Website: home-depot
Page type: delivery-shipping
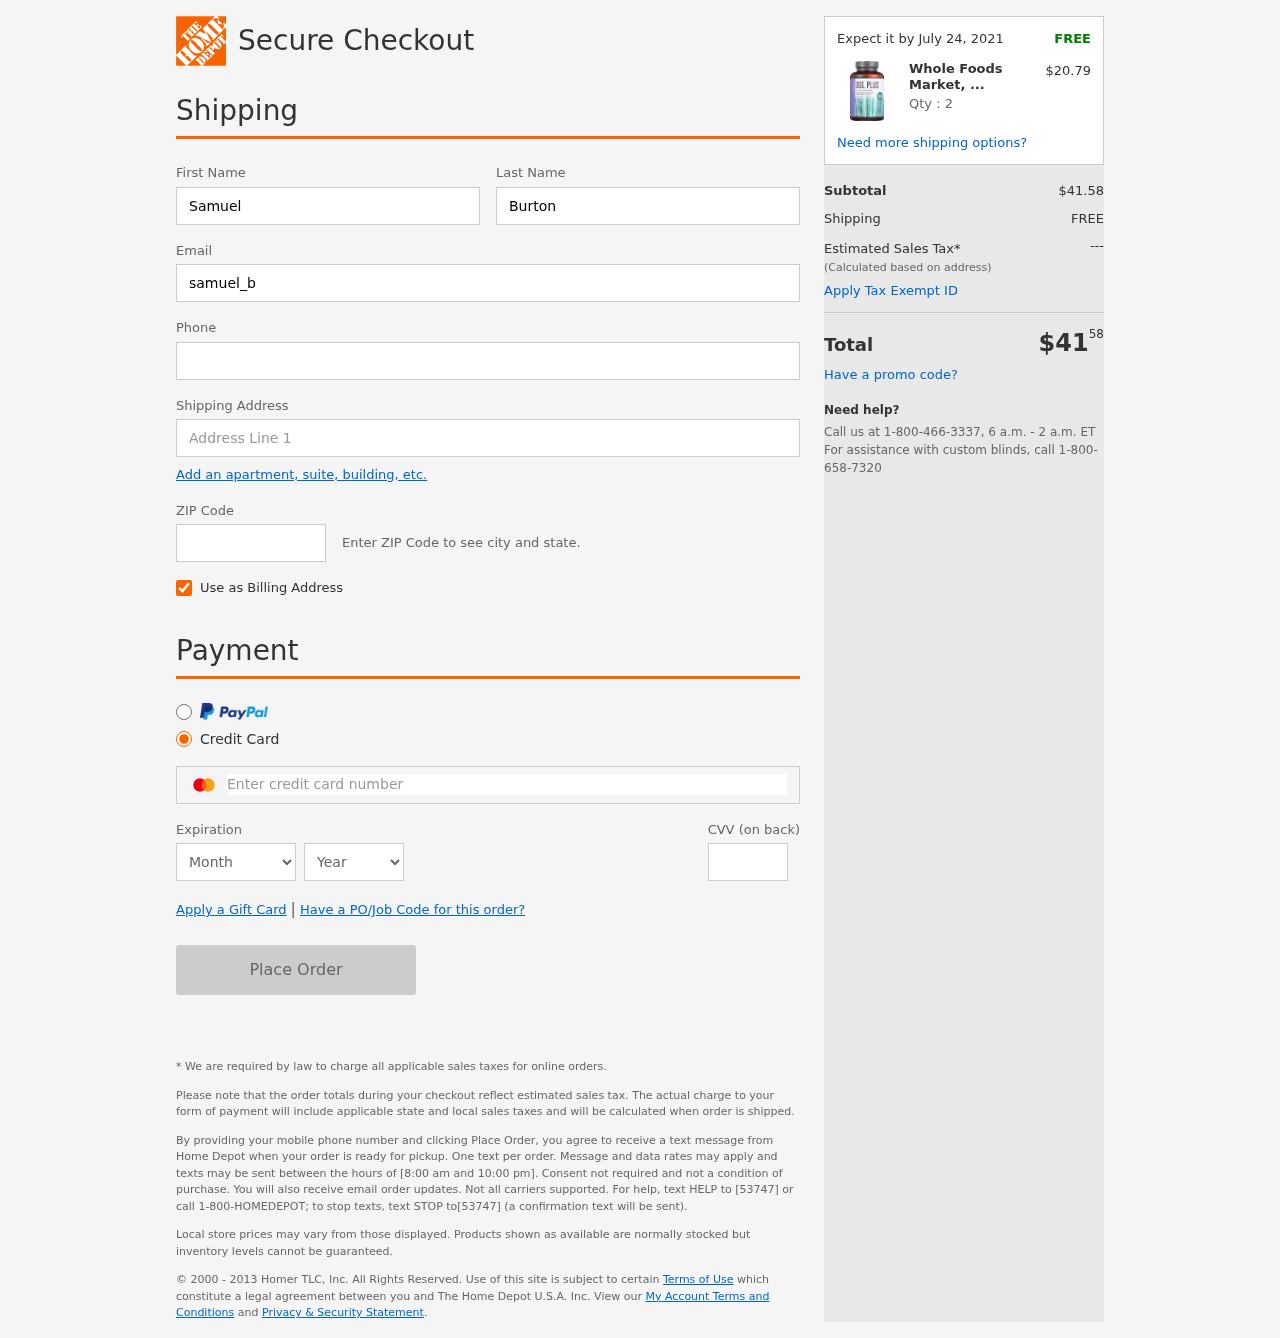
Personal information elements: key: PII_CARD_CVV
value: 204
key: PII_CARD_EXPIRY_MONTH
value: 06
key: PII_CARD_EXPIRY_YEAR
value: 27
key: PII_CARD_NUMBER
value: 2292 0619 5717 9224
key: PII_EMAIL
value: samuel_burton@gmail.com
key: PII_FIRSTNAME
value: Samuel
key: PII_LASTNAME
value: Burton
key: PII_PHONE
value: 3183049652
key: PII_POSTCODE
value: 65906
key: PII_STREET
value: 01673 Bradley Glens
Product elements: key: PRODUCT1_NAME
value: Whole Foods Market, DGL Plus, 100 ct
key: PRODUCT1_PRICE
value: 20.79
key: PRODUCT1_QUANTITY
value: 2
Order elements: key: ORDER_DELIVERY_DATE
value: Expect it by July 24, 2021
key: ORDER_SUBTOTAL
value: $41.58
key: ORDER_SHIPPING_COST
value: FREE
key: ORDER_TOTAL
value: $4158